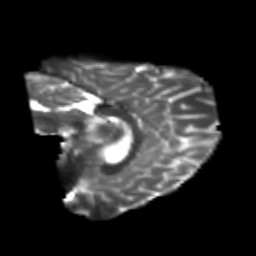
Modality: T2w
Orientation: sagittal
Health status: healthy
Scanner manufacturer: philips
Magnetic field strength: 3 T
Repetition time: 6.964 s
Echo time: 0.092 s